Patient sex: M
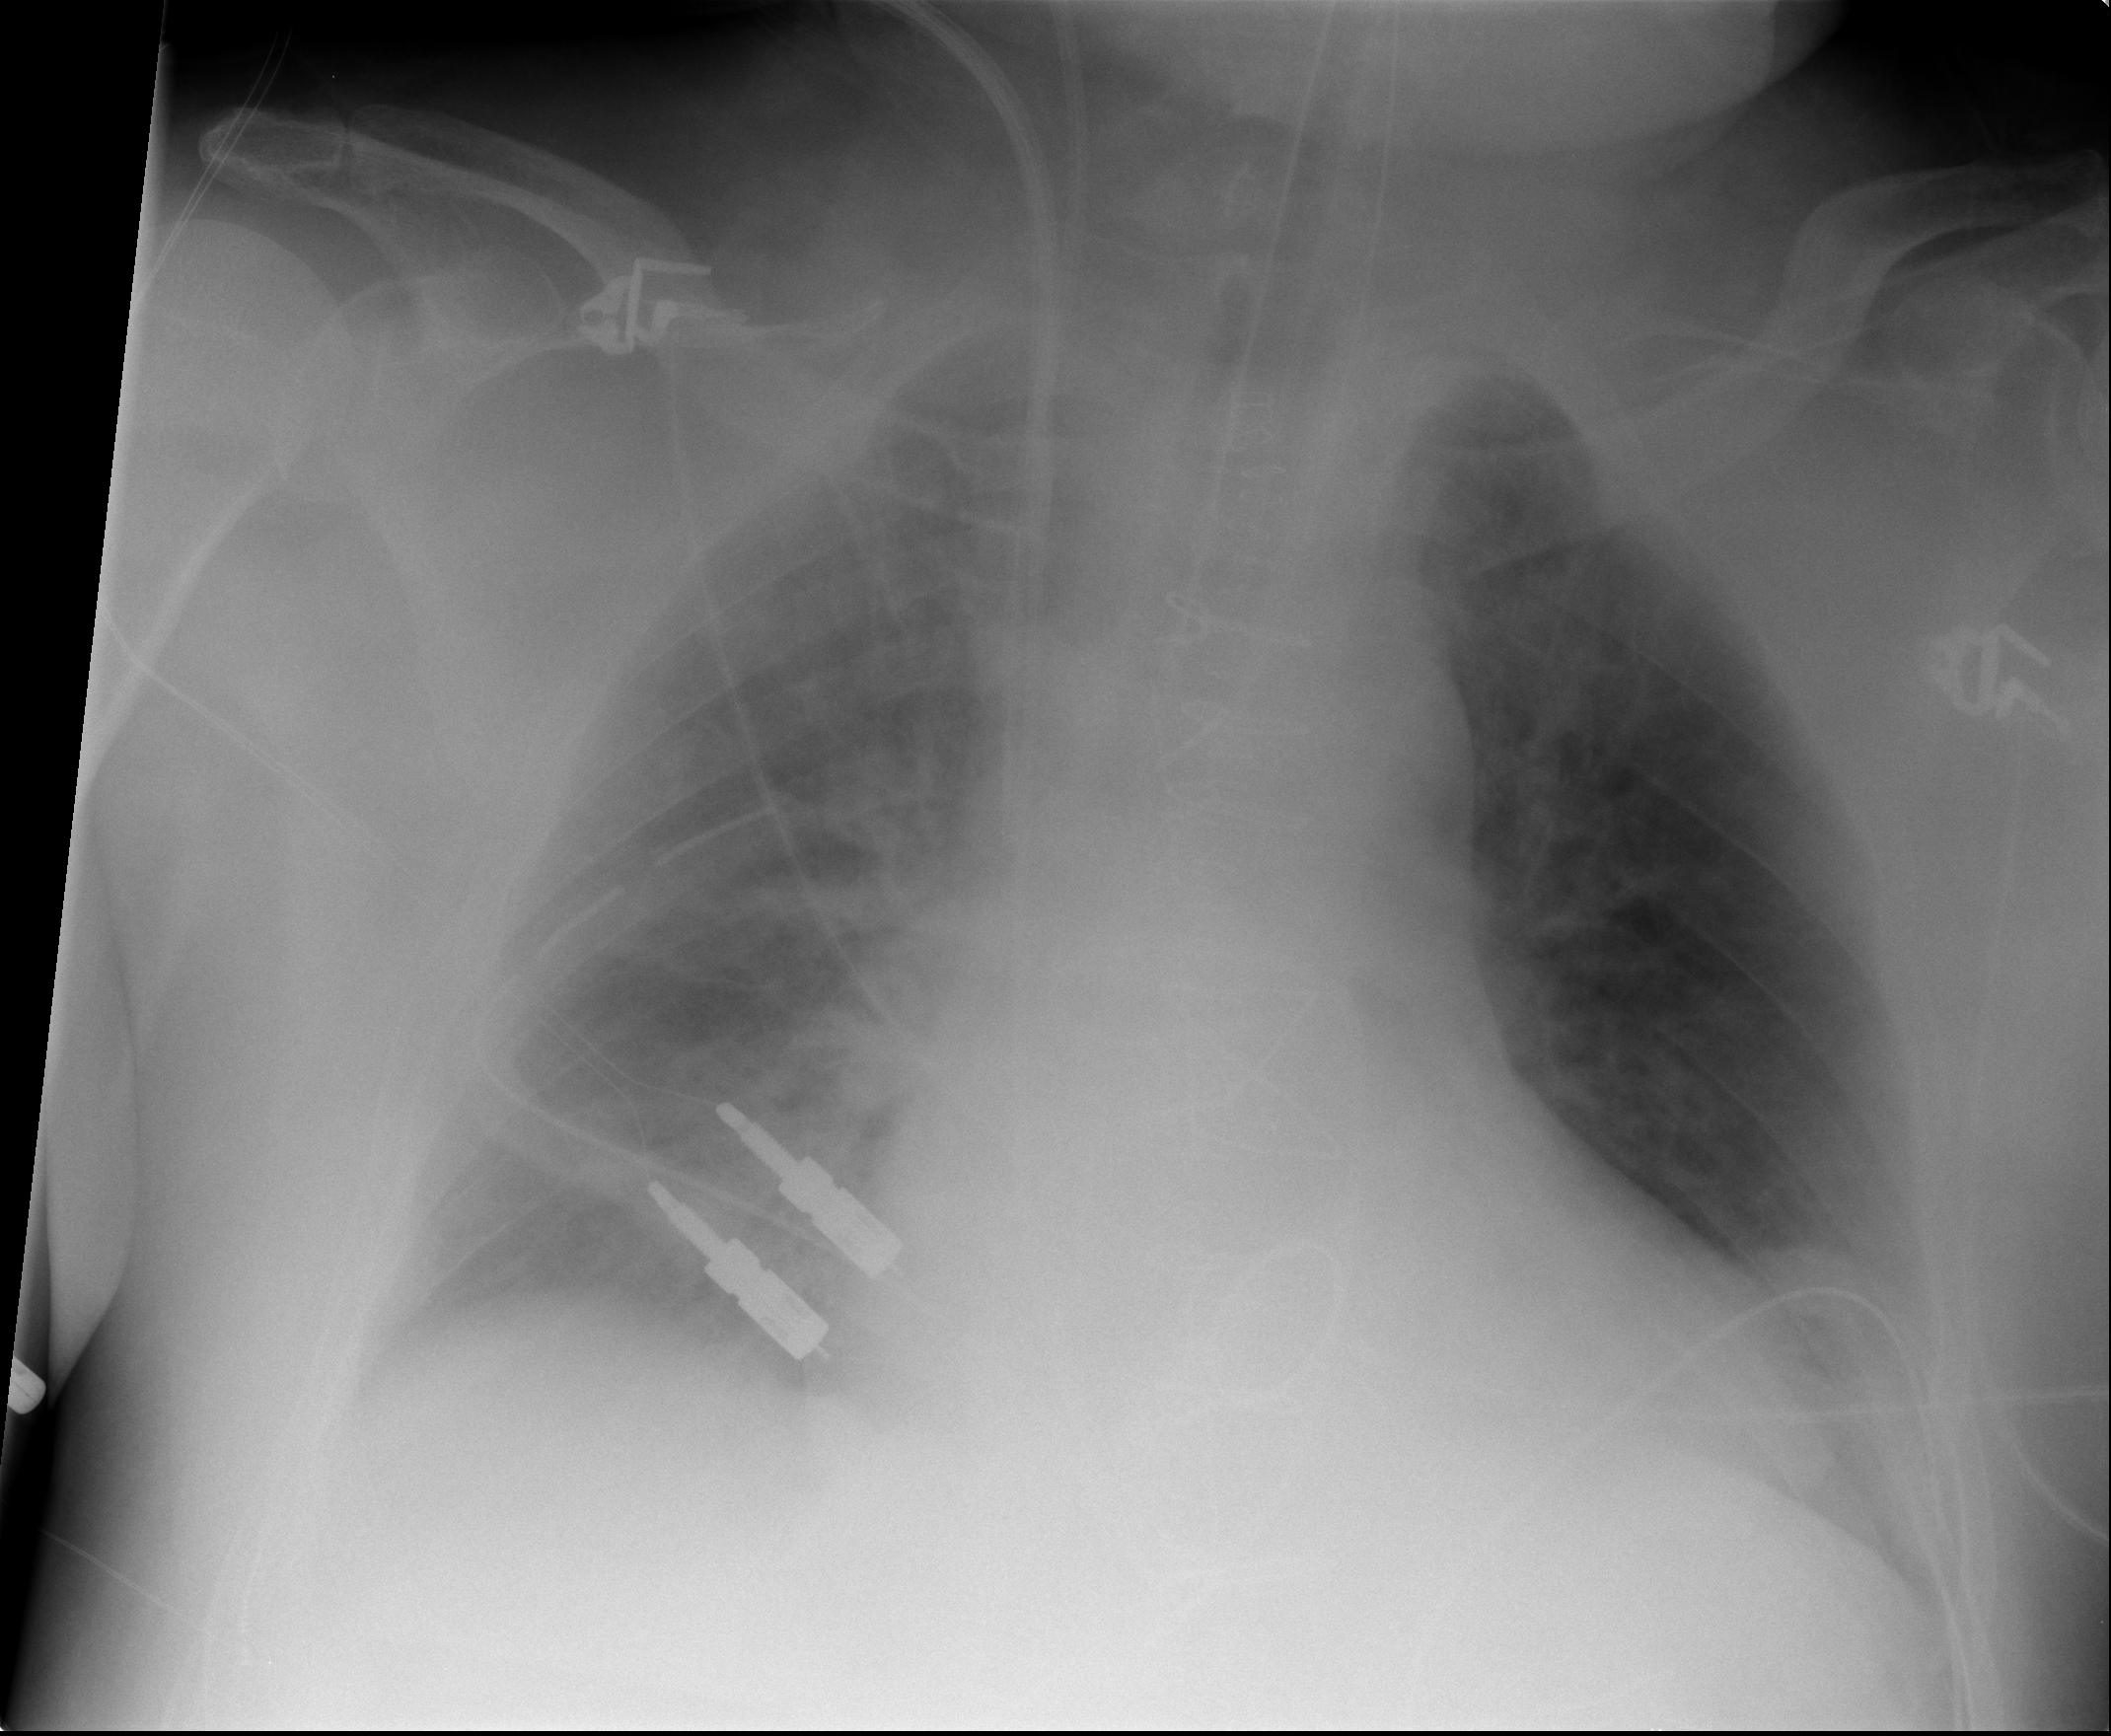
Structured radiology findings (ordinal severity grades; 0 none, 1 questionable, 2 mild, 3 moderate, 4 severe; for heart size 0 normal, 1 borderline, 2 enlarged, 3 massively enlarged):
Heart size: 2
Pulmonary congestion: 1
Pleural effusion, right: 2
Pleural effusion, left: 1
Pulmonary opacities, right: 2
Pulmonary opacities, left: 1
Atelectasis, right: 0
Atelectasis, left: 1